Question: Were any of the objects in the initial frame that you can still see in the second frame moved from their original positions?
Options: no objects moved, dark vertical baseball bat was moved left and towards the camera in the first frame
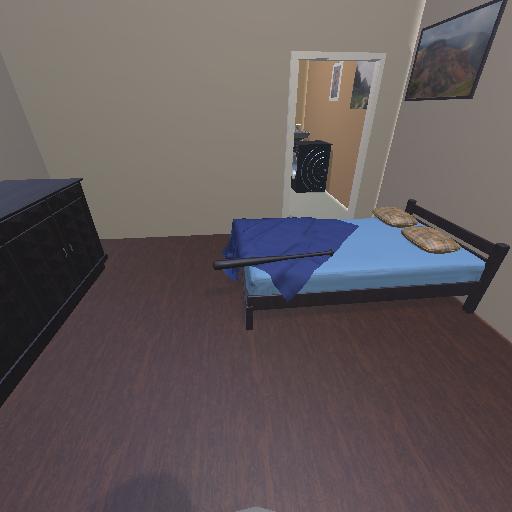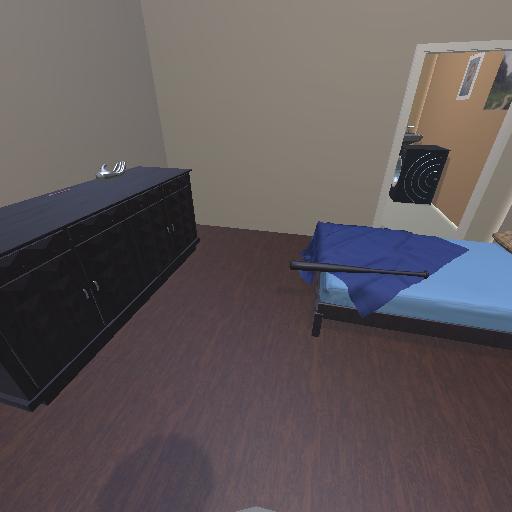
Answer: no objects moved